Field crop: tomato
Growth stage: 2
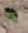
Species: solanum